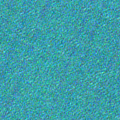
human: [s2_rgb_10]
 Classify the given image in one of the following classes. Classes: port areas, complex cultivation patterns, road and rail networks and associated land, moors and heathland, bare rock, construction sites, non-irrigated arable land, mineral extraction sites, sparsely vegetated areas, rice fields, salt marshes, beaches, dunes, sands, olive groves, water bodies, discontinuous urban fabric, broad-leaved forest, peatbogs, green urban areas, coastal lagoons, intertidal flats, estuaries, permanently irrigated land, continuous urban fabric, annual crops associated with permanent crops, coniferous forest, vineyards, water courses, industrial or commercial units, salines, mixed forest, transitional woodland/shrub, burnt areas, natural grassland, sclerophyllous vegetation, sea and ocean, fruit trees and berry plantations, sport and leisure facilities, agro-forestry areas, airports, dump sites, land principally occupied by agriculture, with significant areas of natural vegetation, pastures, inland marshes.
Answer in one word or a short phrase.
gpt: sea and ocean